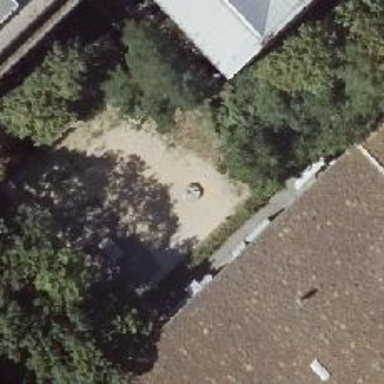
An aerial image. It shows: Playground with roundabout.